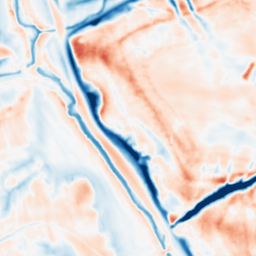
Category: multiscale
Decomposition family: dog_multiscale
Decomposition parameters: sigma_ratio: 2
n_scales: 3
base_sigma: 1
Upsampling method: fft_zeropad
Upsampling parameters: scale: 2
Upsampling scale: 2